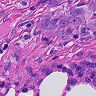
Metastatic tissue present: yes